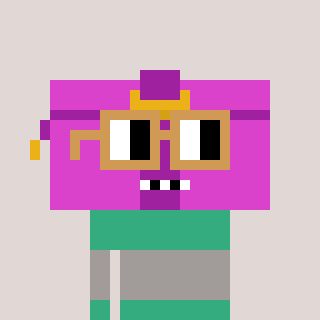
a pixel art character with square brown glasses, a clutch-shaped head and a teal-colored body on a warm background